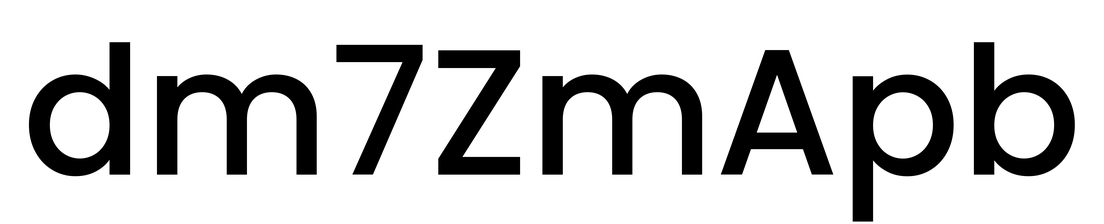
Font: Poppins-Medium